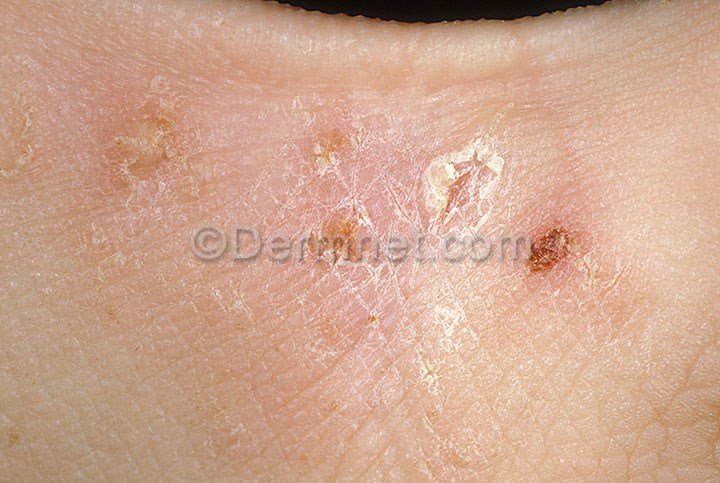
Disease: Scabies Lyme Disease and other Infestations and Bites